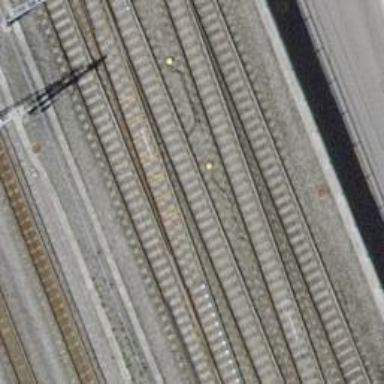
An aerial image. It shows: Single-track electrified railway with contact line.